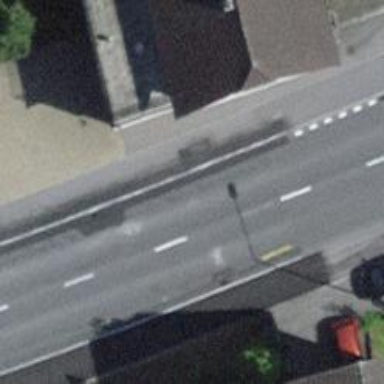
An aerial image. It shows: Uncontrolled zebra crossing with zebra markings.